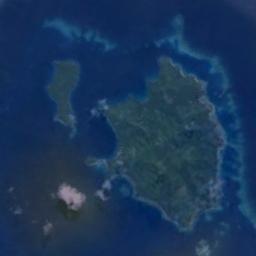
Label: island